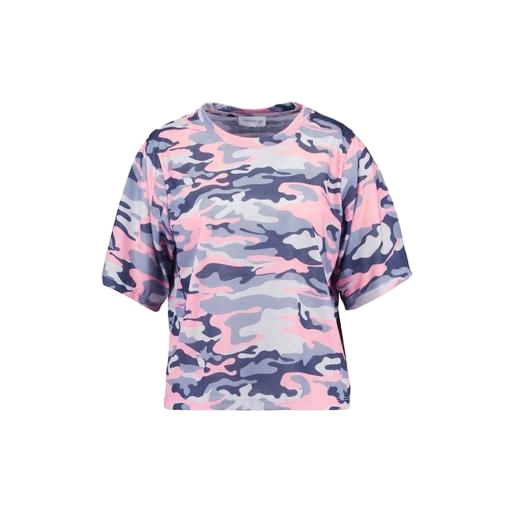
multicolor camouflage print t-shirt, camo colored shirt, blue army camo crewneck tee, white background